Question: Currently, I am developing an App in which I have to send photo/video via IMessage. Photo
sending code is proper working but when I am sending video via IMessage I am only getting
a icon make in composer no video is display like below:

I am using this code to display video in IMessage for sending:
'''
if (ver_float < 6.0)
{
UIPasteboard *pasteboard;
pasteboard = [UIPasteboard generalPasteboard];
NSString *filePath =pathToVideo;
NSData *datavideo = [NSData dataWithContentsOfFile:filePath ];
[pasteboard setData:datavideo forPasteboardType:[UIPasteboardTypeListImage objectAtIndex:0]];
}
else
{
UIPasteboard *pasteboard = [UIPasteboard generalPasteboard];
NSString *filePath =pathToVideo;
NSData *videoData = [NSData dataWithContentsOfFile:filePath];
[pasteboard setData:videoData forPasteboardType:[UIPasteboardTypeListImage objectAtIndex:0]];
}
NSURL *urlstr = [NSURL URLWithString:@"sms:"];
[[UIApplication sharedApplication] openURL:urlstr];
'''
How can I solve this? Thanx in advance.
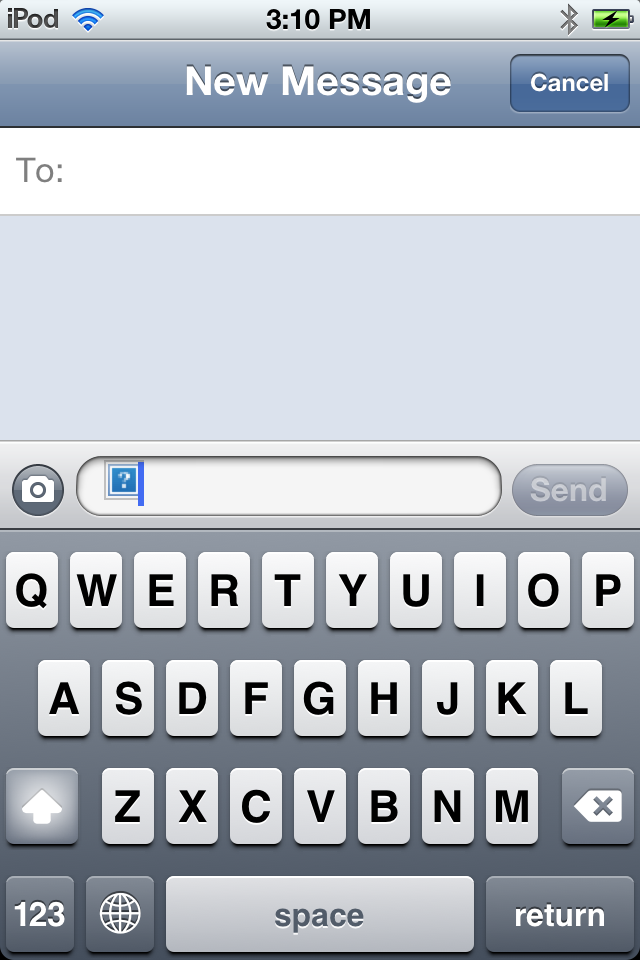
Answer: Sadly, (as simonbs suggested) the UIPasteboard SDK will not be able to help you with this, it does not support video and audio at this moment. Sadly, I might add.
Possible duplicate :
<URL>